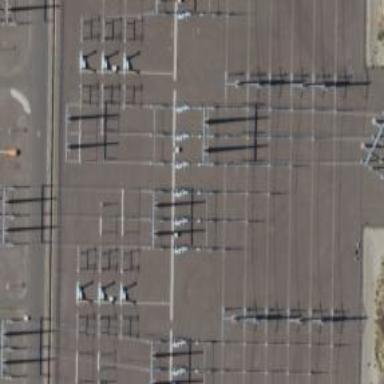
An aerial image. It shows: Switch for power supply.